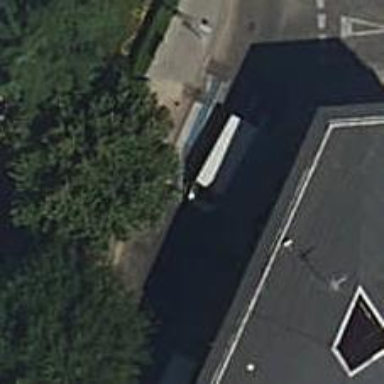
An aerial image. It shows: Public transport stop position.